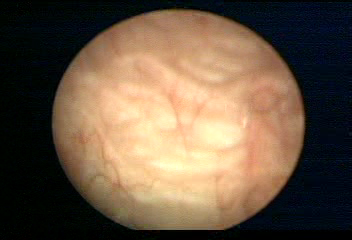
Modality: WLC
Class: Normal mucosa
Bladder cancer association: No